Field crop: maize
Growth stage: 2
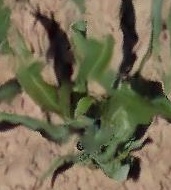
Species: maize